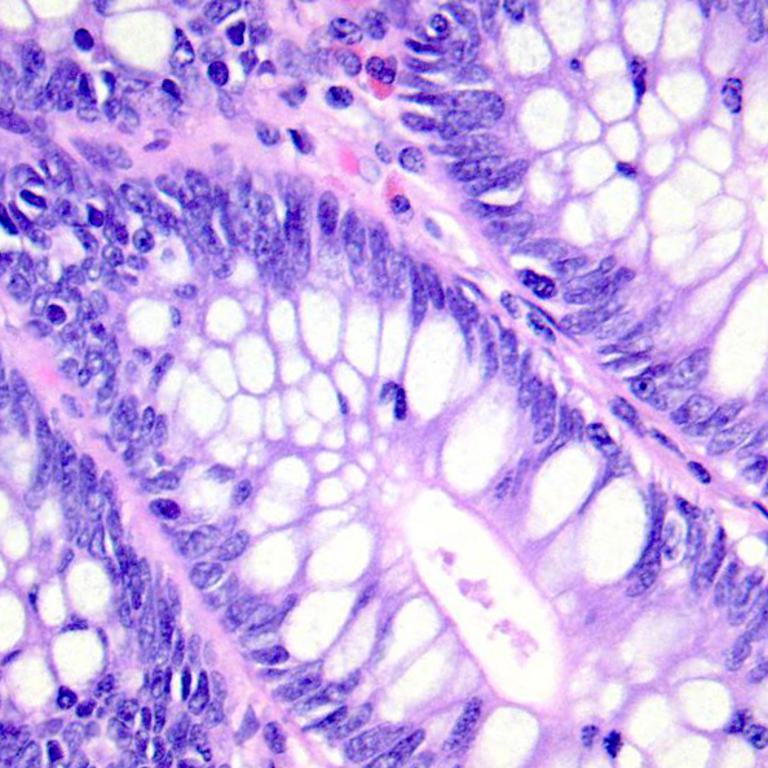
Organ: colon
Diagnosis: benign